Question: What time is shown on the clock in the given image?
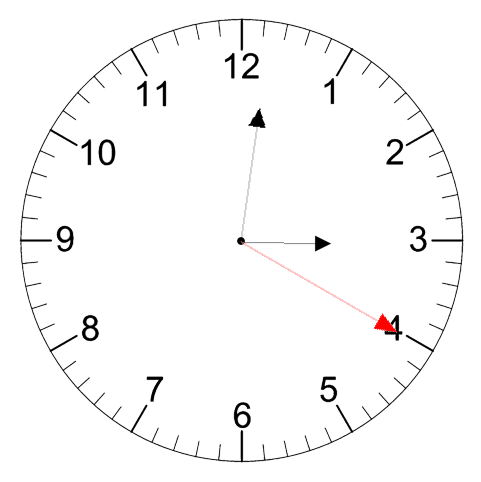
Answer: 03:01:20